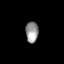
Tissue: lung
Cell type: Epithelial cells
Senescence score: 0.2387
Nuclear area (px): 264
Mean DAPI intensity: 147.102